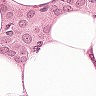
Metastatic tissue present: yes